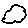
Label: cloud